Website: lowes
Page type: cart
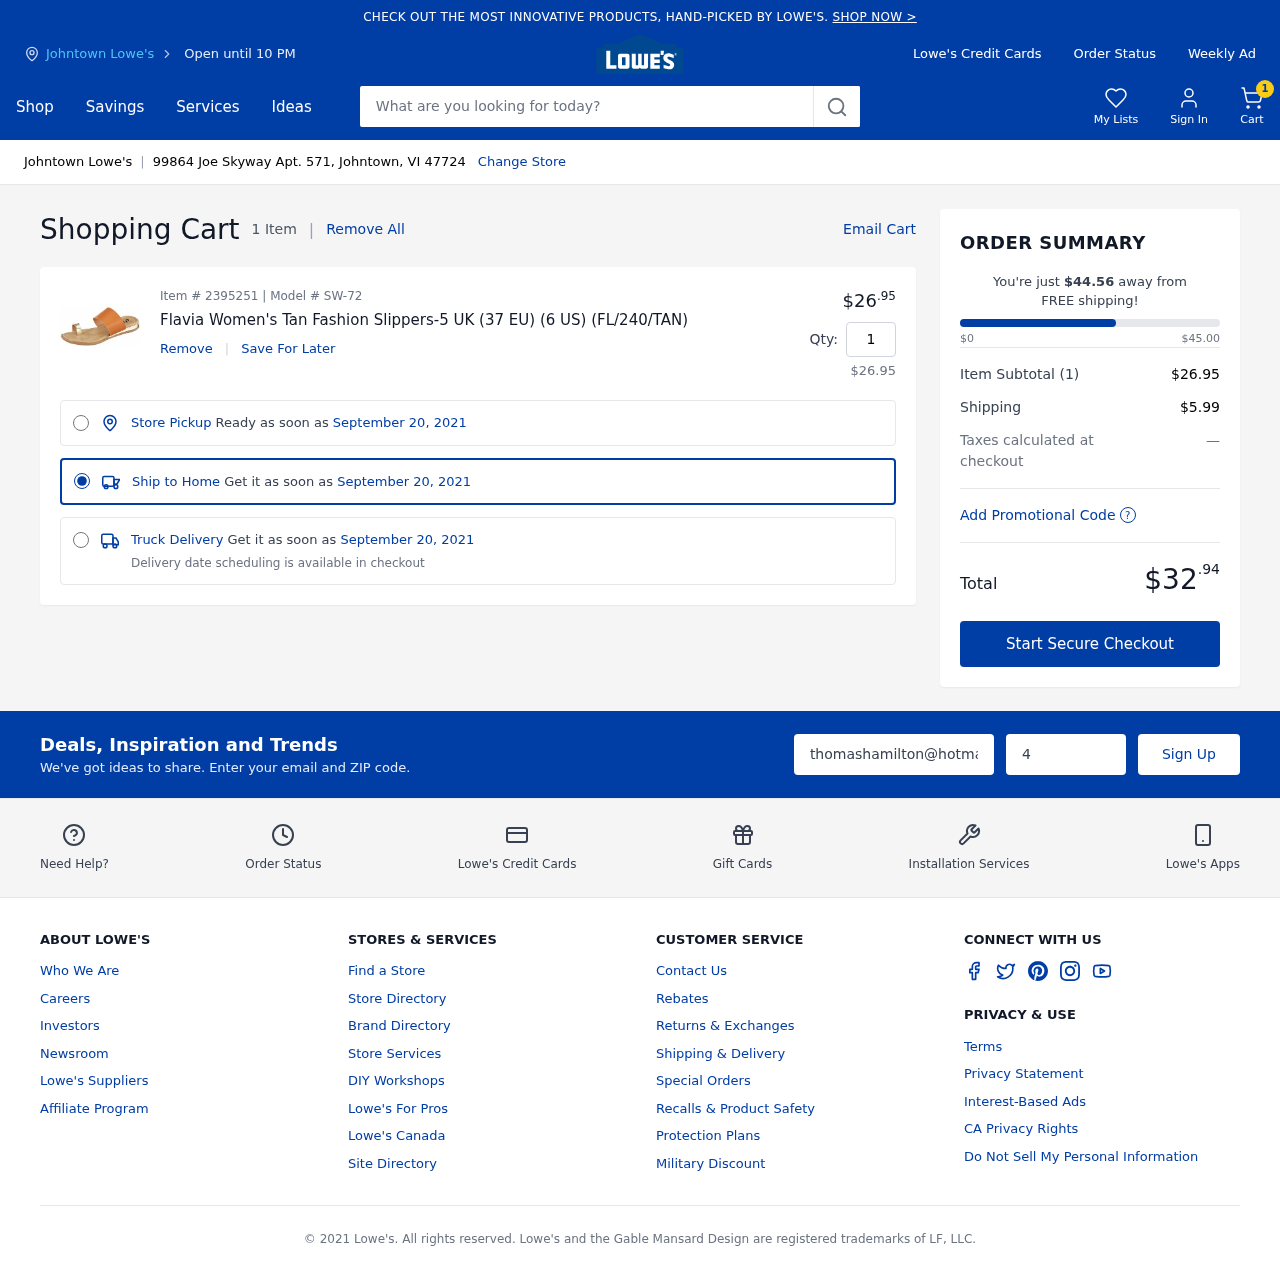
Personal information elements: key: PII_CITY
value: Johntown Lowe's
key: PII_EMAIL
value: thomashamilton@hotmail.com
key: PII_POSTCODE
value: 47724
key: PII_STREET
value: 99864 Joe Skyway Apt. 571
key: PII_CITY_STATE_ZIP
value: Johntown, VI 47724
Product elements: key: PRODUCT1_NAME
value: Flavia Women's Tan Fashion Slippers-5 UK (37 EU) (6 US) (FL/240/TAN)
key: PRODUCT1_PRICE
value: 26.95
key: PRODUCT1_QUANTITY
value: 1
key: PRODUCT1_SUBTOTAL
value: $26.95
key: PRODUCT_ITEM_NUMBER
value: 2395251
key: PRODUCT_MODEL_NUMBER
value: SW-72
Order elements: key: ORDER_NUM_ITEMS
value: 1
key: ORDER_NUM_ITEMS
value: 1 Item
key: ORDER_DELIVERY_DATE
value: September 20, 2021
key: ORDER_SUBTOTAL
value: $26.95
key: ORDER_SHIPPING_COST
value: $5.99
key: ORDER_TOTAL
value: $32.94
Search elements: key: HEADER_SEARCH
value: What are you looking for today?